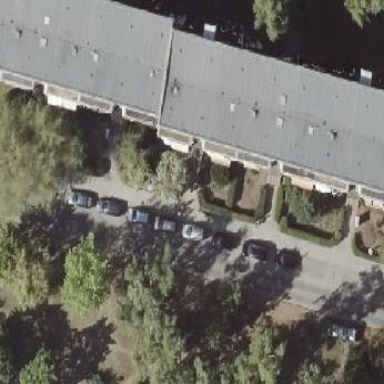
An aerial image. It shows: Concrete parking lane located parallel to residential area.